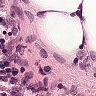
Metastatic tissue present: no